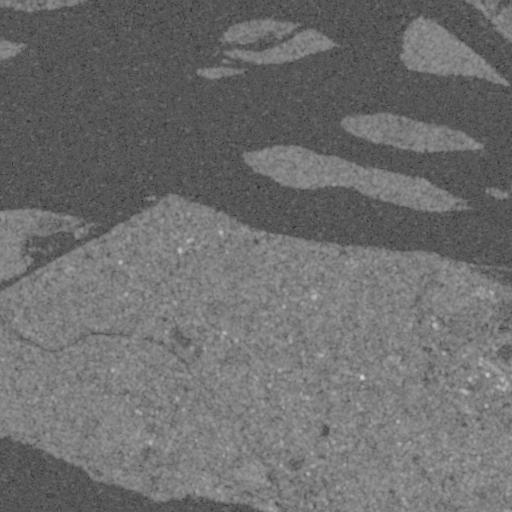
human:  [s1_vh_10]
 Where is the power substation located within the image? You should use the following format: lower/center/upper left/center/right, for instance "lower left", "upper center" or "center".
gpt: The power substation is located in the lower center of the image.
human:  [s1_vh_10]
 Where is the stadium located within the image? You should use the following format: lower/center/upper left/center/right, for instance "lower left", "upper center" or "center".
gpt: The stadium is located in the lower right of the image.
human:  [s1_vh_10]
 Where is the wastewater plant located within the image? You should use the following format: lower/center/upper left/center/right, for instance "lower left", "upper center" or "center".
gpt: The wastewater plant is located in the lower center of the image.
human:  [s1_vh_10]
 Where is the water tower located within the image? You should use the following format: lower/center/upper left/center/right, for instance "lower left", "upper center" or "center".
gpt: The water tower is located in the lower center of the image.
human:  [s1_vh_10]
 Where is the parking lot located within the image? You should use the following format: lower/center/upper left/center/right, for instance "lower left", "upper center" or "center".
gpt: There is no parking lot in the image.

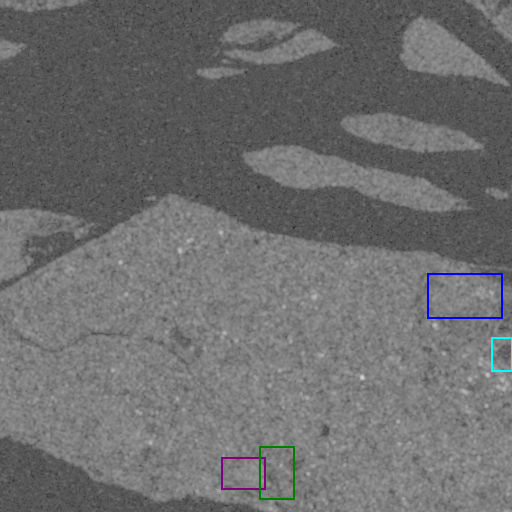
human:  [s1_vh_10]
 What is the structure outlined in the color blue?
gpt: The structure outlined in blue is a park.
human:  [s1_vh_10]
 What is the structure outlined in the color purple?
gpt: The structure outlined in purple is a power substation.
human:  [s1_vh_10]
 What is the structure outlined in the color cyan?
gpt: The structure outlined in cyan is a stadium.
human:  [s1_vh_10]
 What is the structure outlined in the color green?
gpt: The structure outlined in green is a wastewater plant.
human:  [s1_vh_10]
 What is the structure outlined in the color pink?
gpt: There is no pink outline.